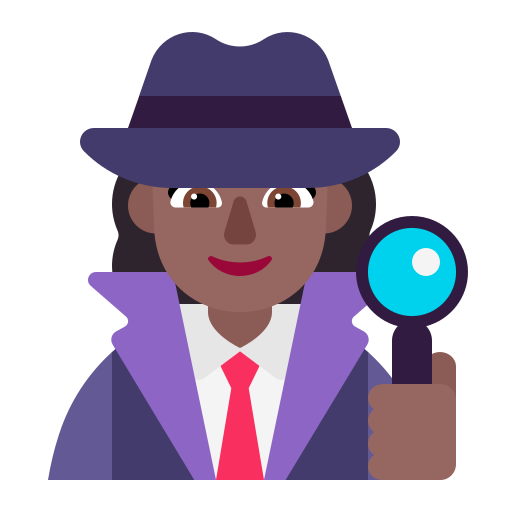
woman detective flat  dark